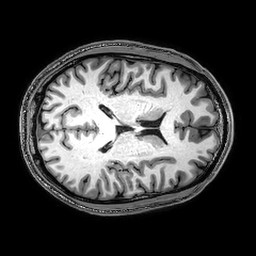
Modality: T1w
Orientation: axial
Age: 31
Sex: male
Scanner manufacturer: philips
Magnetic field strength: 3 T
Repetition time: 0.008254 s
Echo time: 0.0038 s